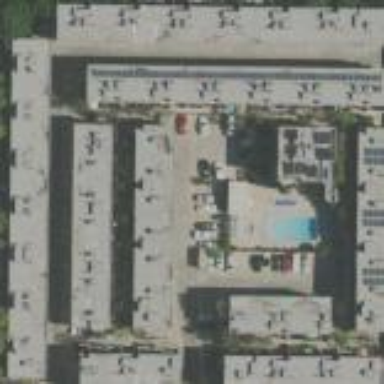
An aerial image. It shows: View of apartment building.